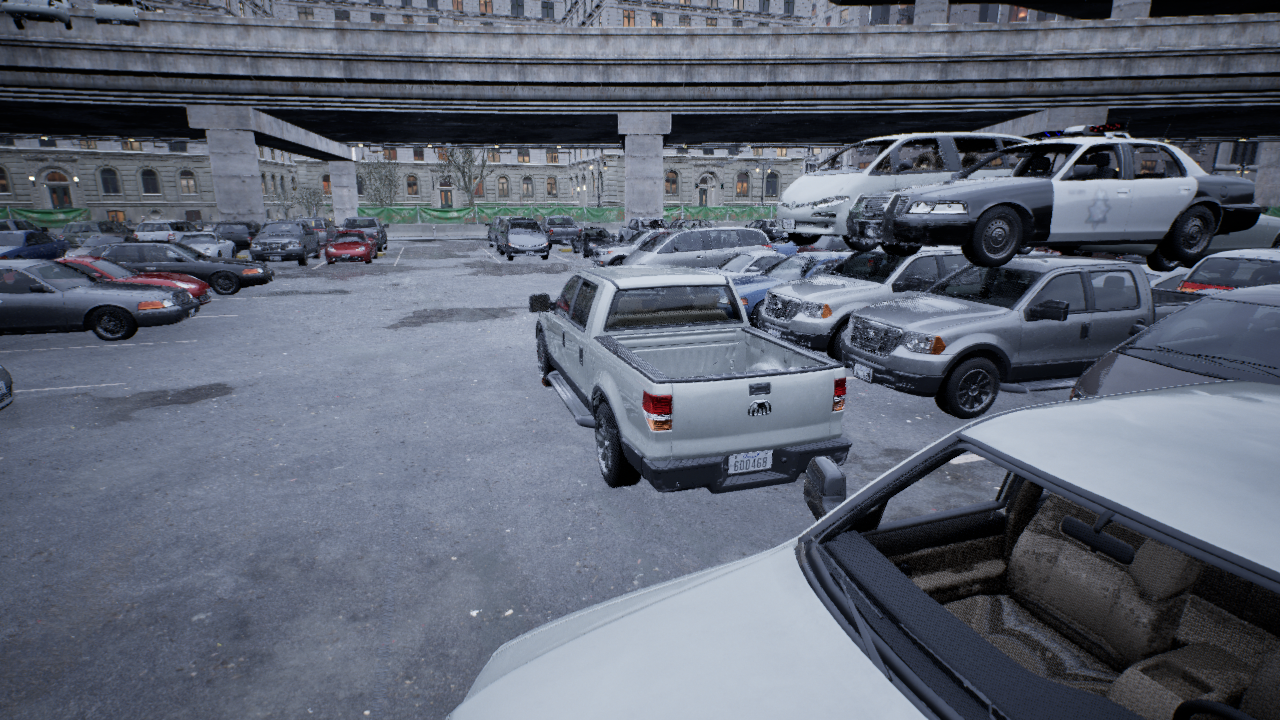
Venue: arterial
Lighting: overcast
Vehicle rig: pickup